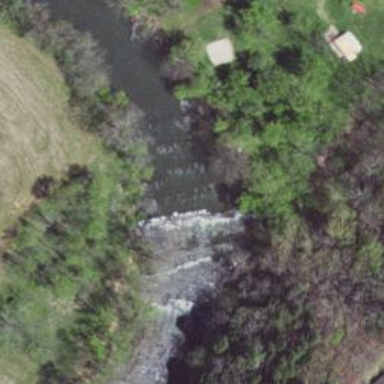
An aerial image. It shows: Rapid whitewater waterway with rapids.